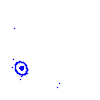
Particle: kaon